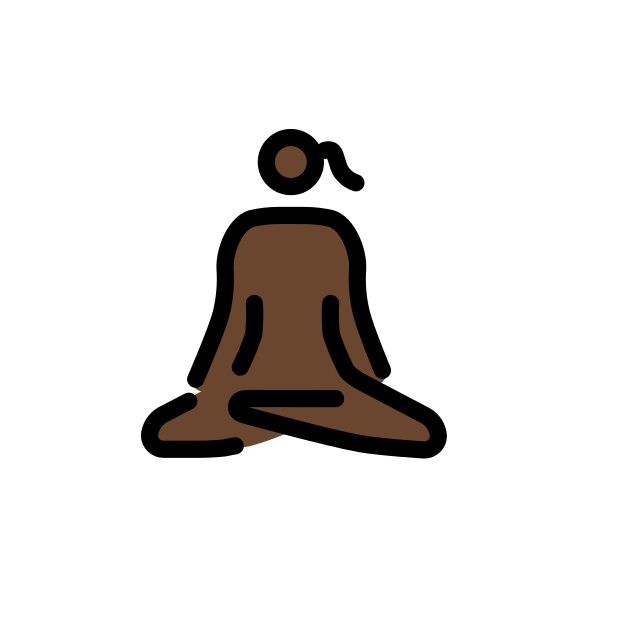
woman in lotus position: dark skin tone